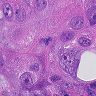
Metastatic tissue present: yes